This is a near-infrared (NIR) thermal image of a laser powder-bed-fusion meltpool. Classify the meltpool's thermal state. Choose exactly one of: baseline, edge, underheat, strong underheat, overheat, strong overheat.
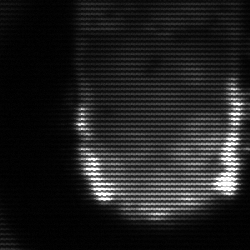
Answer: baseline